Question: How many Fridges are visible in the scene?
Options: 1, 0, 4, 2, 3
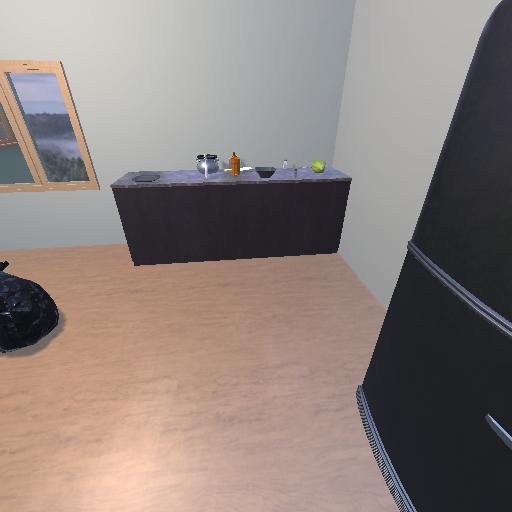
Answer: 1